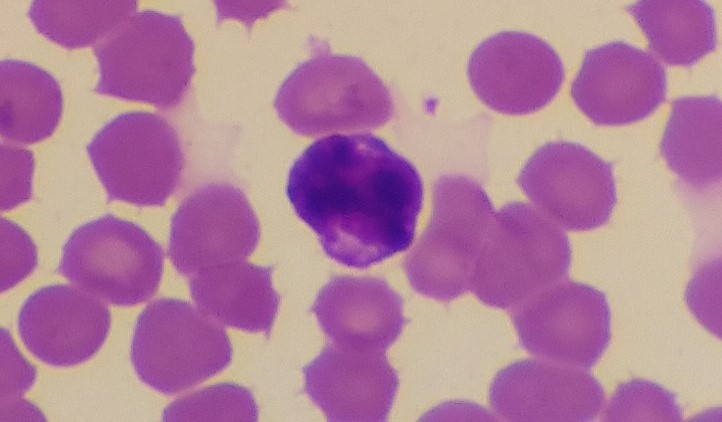
White blood cell type: Lymphocyte